Question: I created a little scene on phaser.js
When the enemy shoots me, I have to die, but it don't work
And also, when I shoot the enemies they should die. I wrote an overlap function in code, but it doesn't work.
Here is a screenshot of the situation:

Why is this so, can you help me?
'''
var playState = {
create: function()
{
this.enemiesArray = [];
game.physics.startSystem(Phaser.Physics.ARCADE);
this.spacebar;
this.spacebar = game.input.keyboard.addKey(Phaser.Keyboard.SPACEBAR);
this.escapeKey = game.input.keyboard.addKey(Phaser.Keyboard.ESC);
this.ship = game.add.sprite(game.width / 2, game.height / 2 + 300, 'ship');
this.ship.anchor.setTo(0.5, 0.5);
this.ship.scale.setTo(0.4, 0.4);
this.cursor = game.input.keyboard.createCursorKeys();
this.enemy = game.add.sprite(game.width / 2, game.height / 2 - 300, 'alien');
this.enemy.anchor.setTo(.5,.5);
this.enemy.scale.setTo(0.4,0.4);
game.time.events.loop(1000, this.spawnEnemy, this);
game.time.events.loop(750, this.spawnEnemyBullet, this);
game.physics.arcade.enable(this.ship, this.enemy, this.bullet, this.enemyBullet);
},
update: function()
{
if(this.cursor.left.isDown)
{
this.ship.x -= 7;
}
for(var a = 0; a < this.enemiesArray.length; a++)
{
this.enemiesArray[a].x -= 2;
}
if(this.escapeKey.isDown)
{
game.state.start('menu');
}
if(this.cursor.right.isDown)
{
this.ship.x += 7;
}
if(this.spacebar.isDown)
{
this.bullet = game.add.sprite(this.ship.x, this.ship.y, 'bullet');
this.bullet.anchor.setTo(0.5,0.5);
this.bullet.scale.setTo(0.2,0.2);
game.physics.arcade.enable(this.bullet);
this.bullet.body.velocity.y = -600;
if(!this.bullet.inWorld)
{
this.bullet.kill();
}
}
game.physics.arcade.overlap(this.enemyBullet,this.ship,this.gameOverOpenMenuScreen,null,this);
game.physics.arcade.overlap(this.bullet,this.enemy,this.killenemy,null,this);
},
killenemy: function()
{
this.enemy.kill();
},
gameOverOpenMenuScreen: function()
{
game.state.start('menu');
},
spawnEnemy: function()
{
this.enemy = game.add.sprite(Math.random()*game.width, game.height / 2 - 300, 'alien');
this.enemy.anchor.setTo(.5,.5);
this.enemy.scale.setTo(0.4,0.4);
this.enemiesArray.push(this.enemy);
},
spawnEnemyBullet: function()
{
for(var i = 0; i < this.enemiesArray.length; i++)
{
this.enemyBullet = game.add.sprite(this.enemiesArray[i].x, this.enemiesArray[i].y, 'bullet');
this.enemyBullet.anchor.setTo(0.5,0.5);
this.enemyBullet.scale.setTo(0.2,0.2);
this.enemyBullet.angle = 180;
game.physics.arcade.enable(this.enemyBullet);
this.enemyBullet.body.velocity.y = 600;
}
}
'''
}
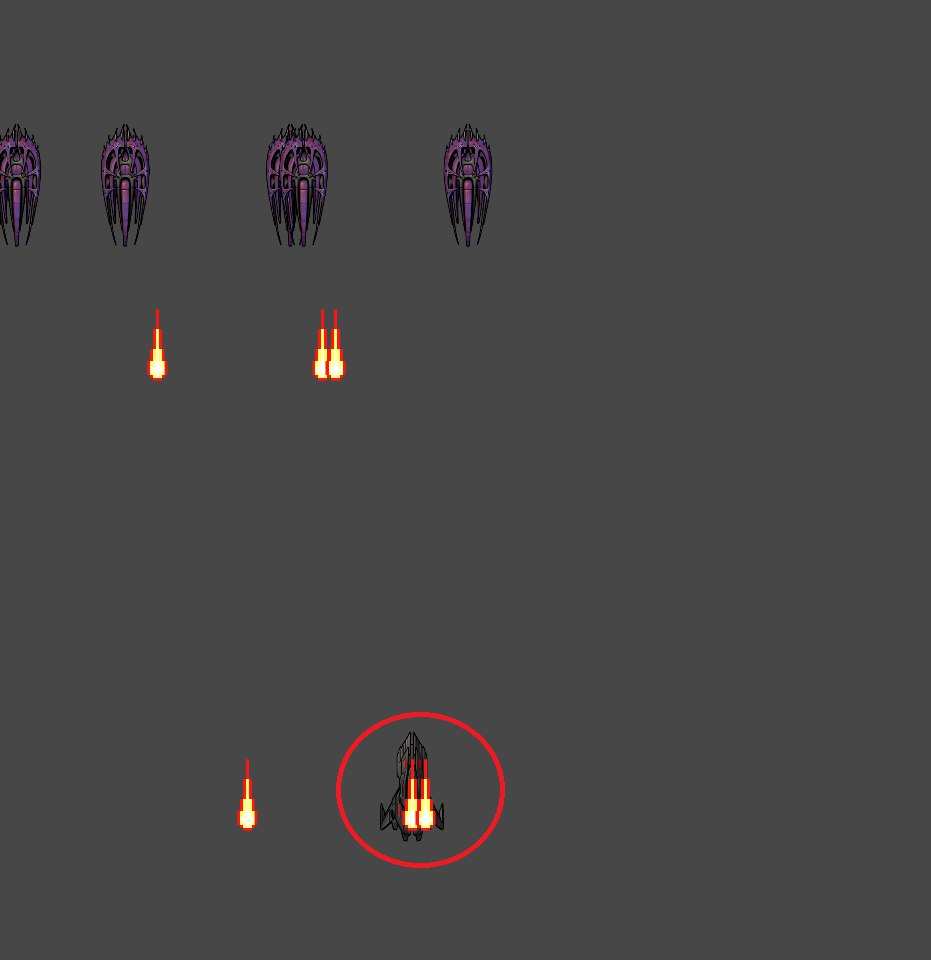
Answer: You can use a group to create the bullets, but I think you should correct this first:
'''
game.physics.arcade.enable([this.ship, this.enemy]);
'''
Add this to your code:
'''
create : function() {
...
//After creating the sprites
this.bulletPlayerTime = 0;
this.bulletsPlayer = game.add.group();
this.bulletsPlayer.enableBody = true;
this.bulletsPlayer.physicsBodyType = Phaser.Physics.ARCADE;
for (var i = 0; i < 20; i++)
{
var b = this.bulletsPlayer.create(0, 0, 'bullet');
b.name = 'bullet' + i;
b.exists = false;
b.visible = false;
b.checkWorldBounds = true;
b.events.onOutOfBounds.add(function(bullet) { bullet.kill(); }, this);
}
...
}
update : function() {
...
if (this.spacebar.isDown) {
this.firePlayer();
}
...
}
firePlayer : function() {
if (game.time.now > this.bulletPlayerTime) {
bullet = bulletsPlayer.getFirstExists(false);
if (bullet) {
bullet.reset(this.ship.x + 6, this.ship.y - 8);
bullet.body.velocity.y = -300;
this.bulletPlayerTime = game.time.now + 300;
}
}
}
'''
Now you must do the same functionality but this time with the enemies ...
You can see more <URL>